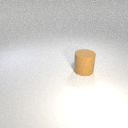
large brown rubber cylinder